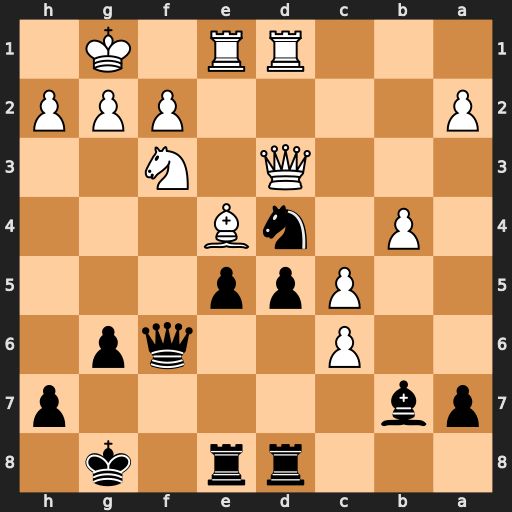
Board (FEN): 3rr1k1/pb5p/2P2qp1/2Ppp3/1P1nB3/3Q1N2/P4PPP/3RR1K1
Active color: b
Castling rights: -
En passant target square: -
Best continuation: Bxc6 Nxd4 dxe4 Qb3+ Bd5 Qe3 exd4